Interaction volume radius: 5 \u00c5
Interaction volume height: 30 \u00c5
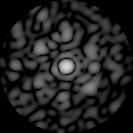
Disorder parameter: 0.7104